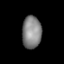
Tissue: lung
Cell type: T cells
Senescence score: 0.6071
Nuclear area (px): 616
Mean DAPI intensity: 130.868